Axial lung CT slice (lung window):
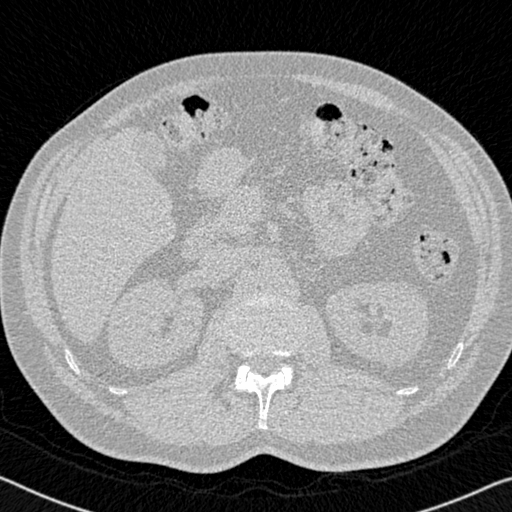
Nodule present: no